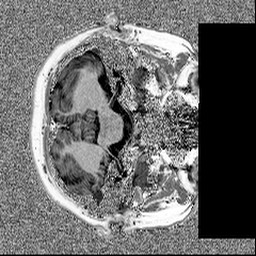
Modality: MP2RAGE
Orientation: axial
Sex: female